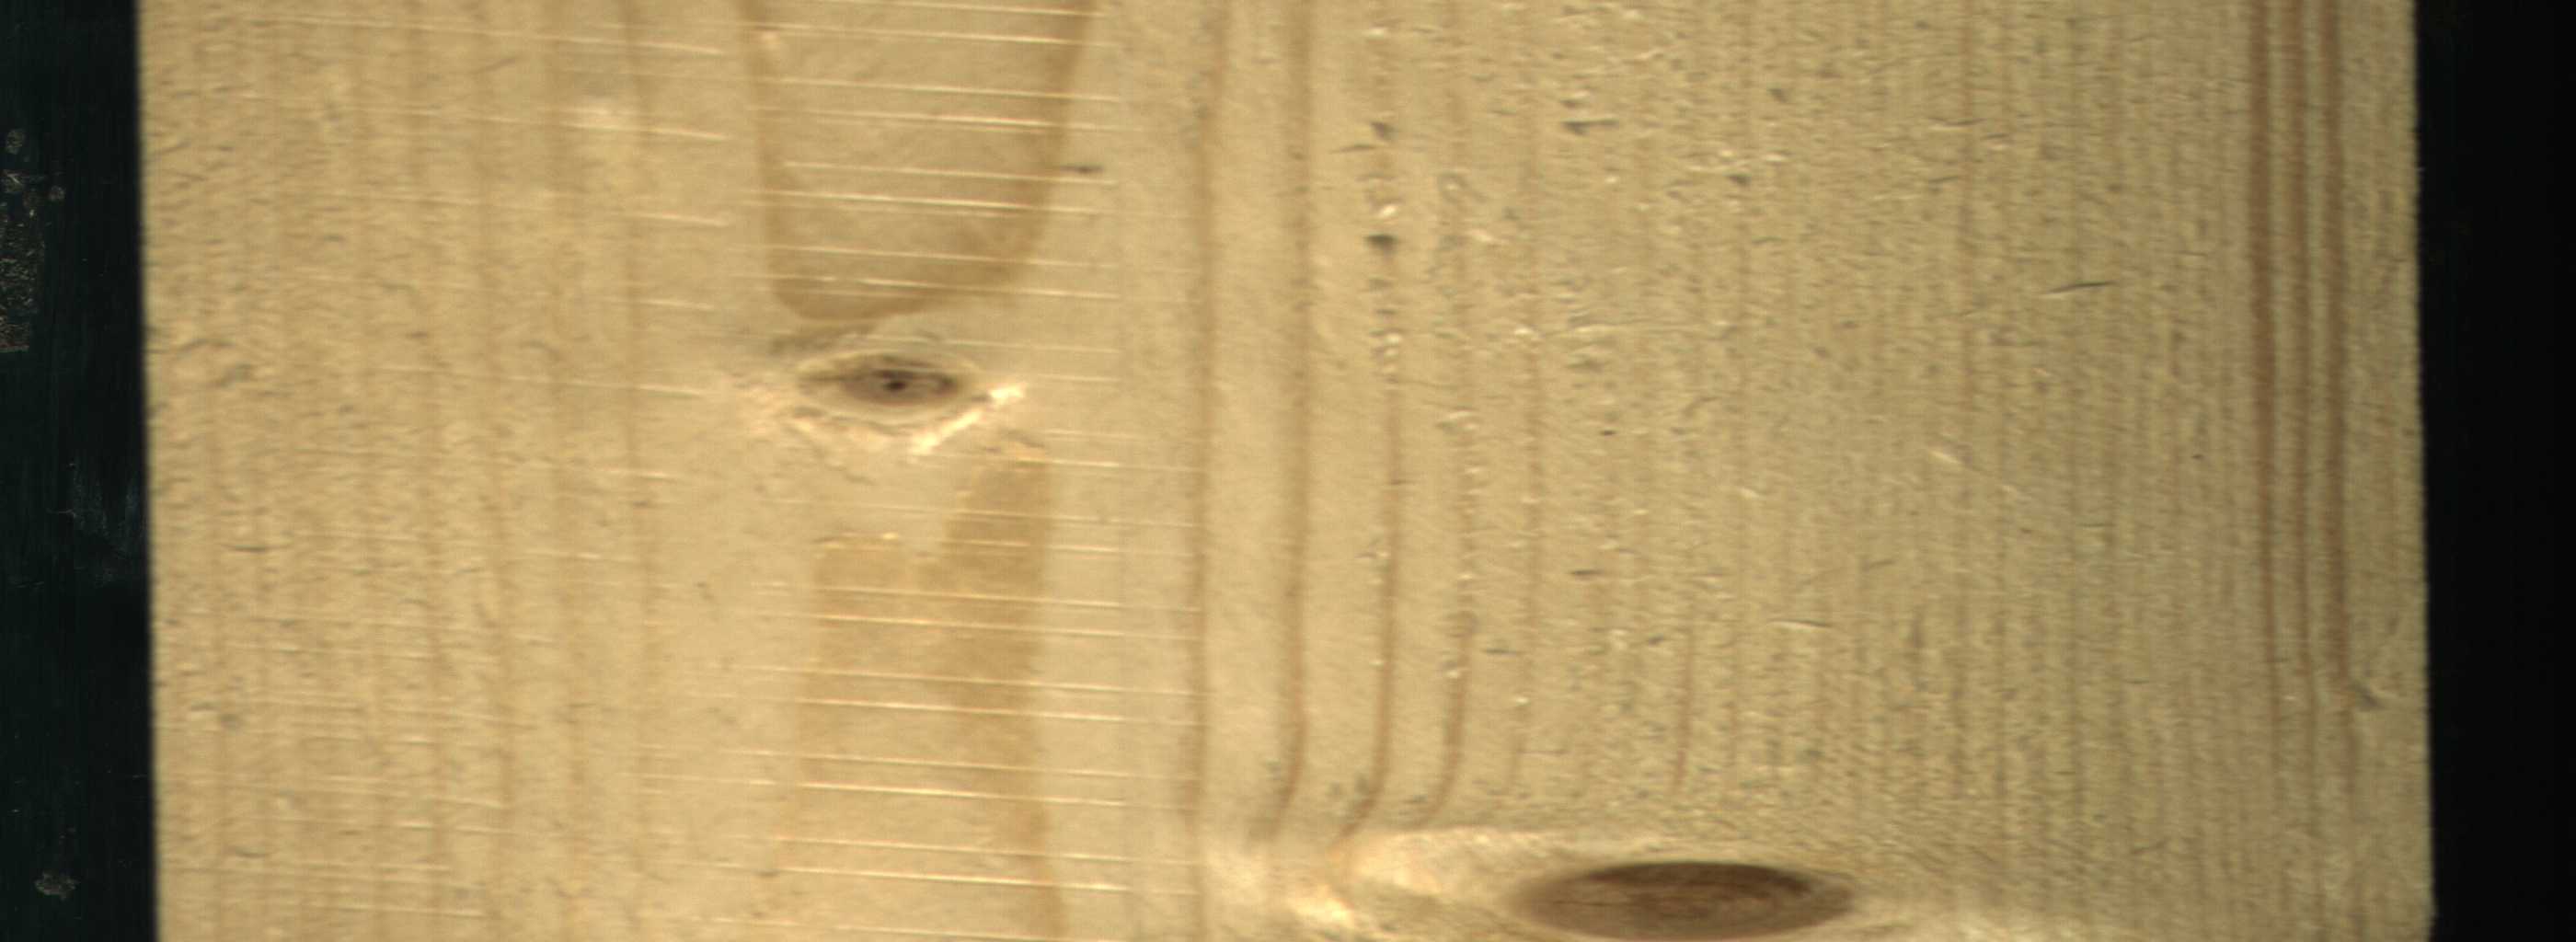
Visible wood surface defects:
Live_Knot
Live_Knot